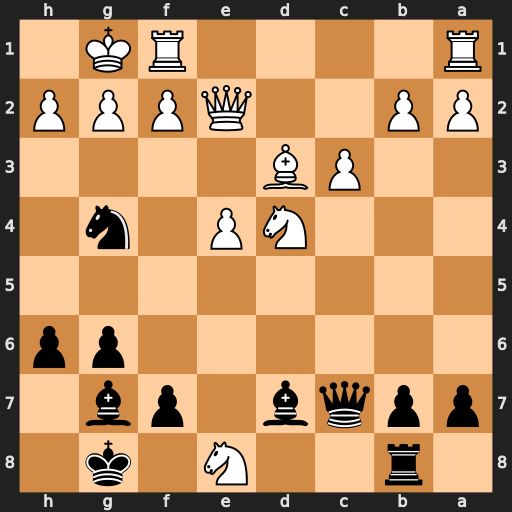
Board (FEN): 1r2N1k1/ppqb1pb1/6pp/8/3NP1n1/2PB4/PP2QPPP/R4RK1
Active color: b
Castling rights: -
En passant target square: -
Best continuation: Qxh2#